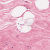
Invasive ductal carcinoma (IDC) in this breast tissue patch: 0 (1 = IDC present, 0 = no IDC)